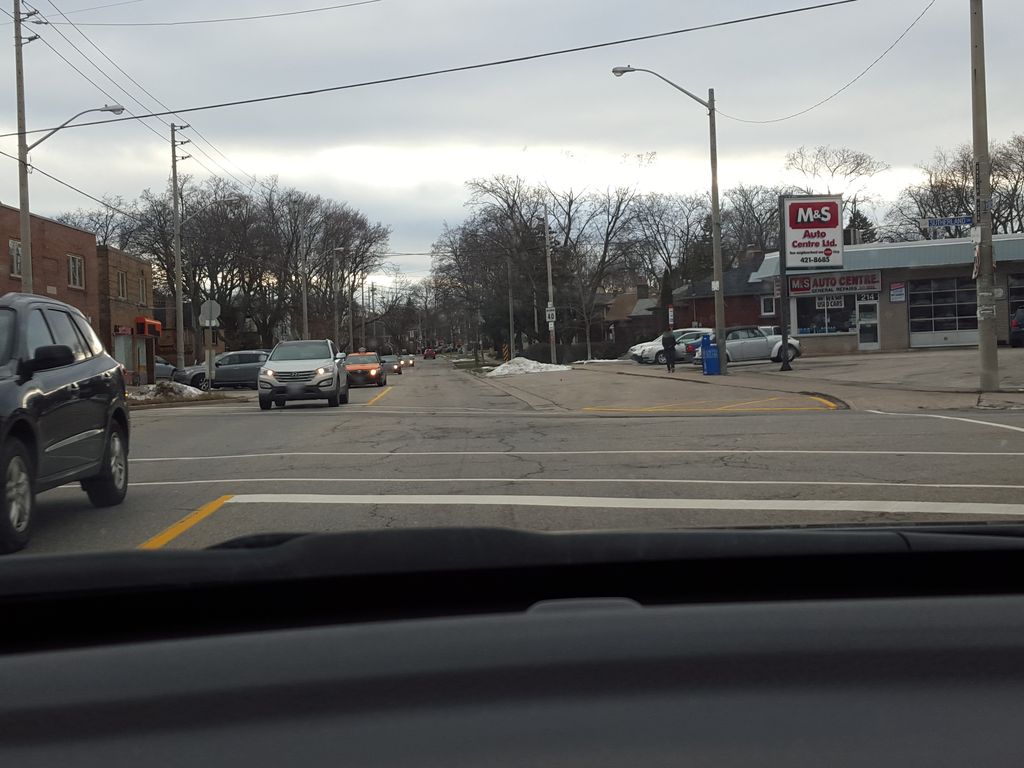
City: toronto